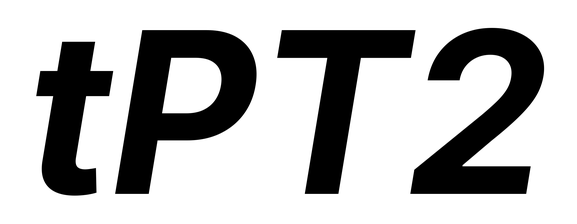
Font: Inter-Italic_Bold_Italic